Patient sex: M
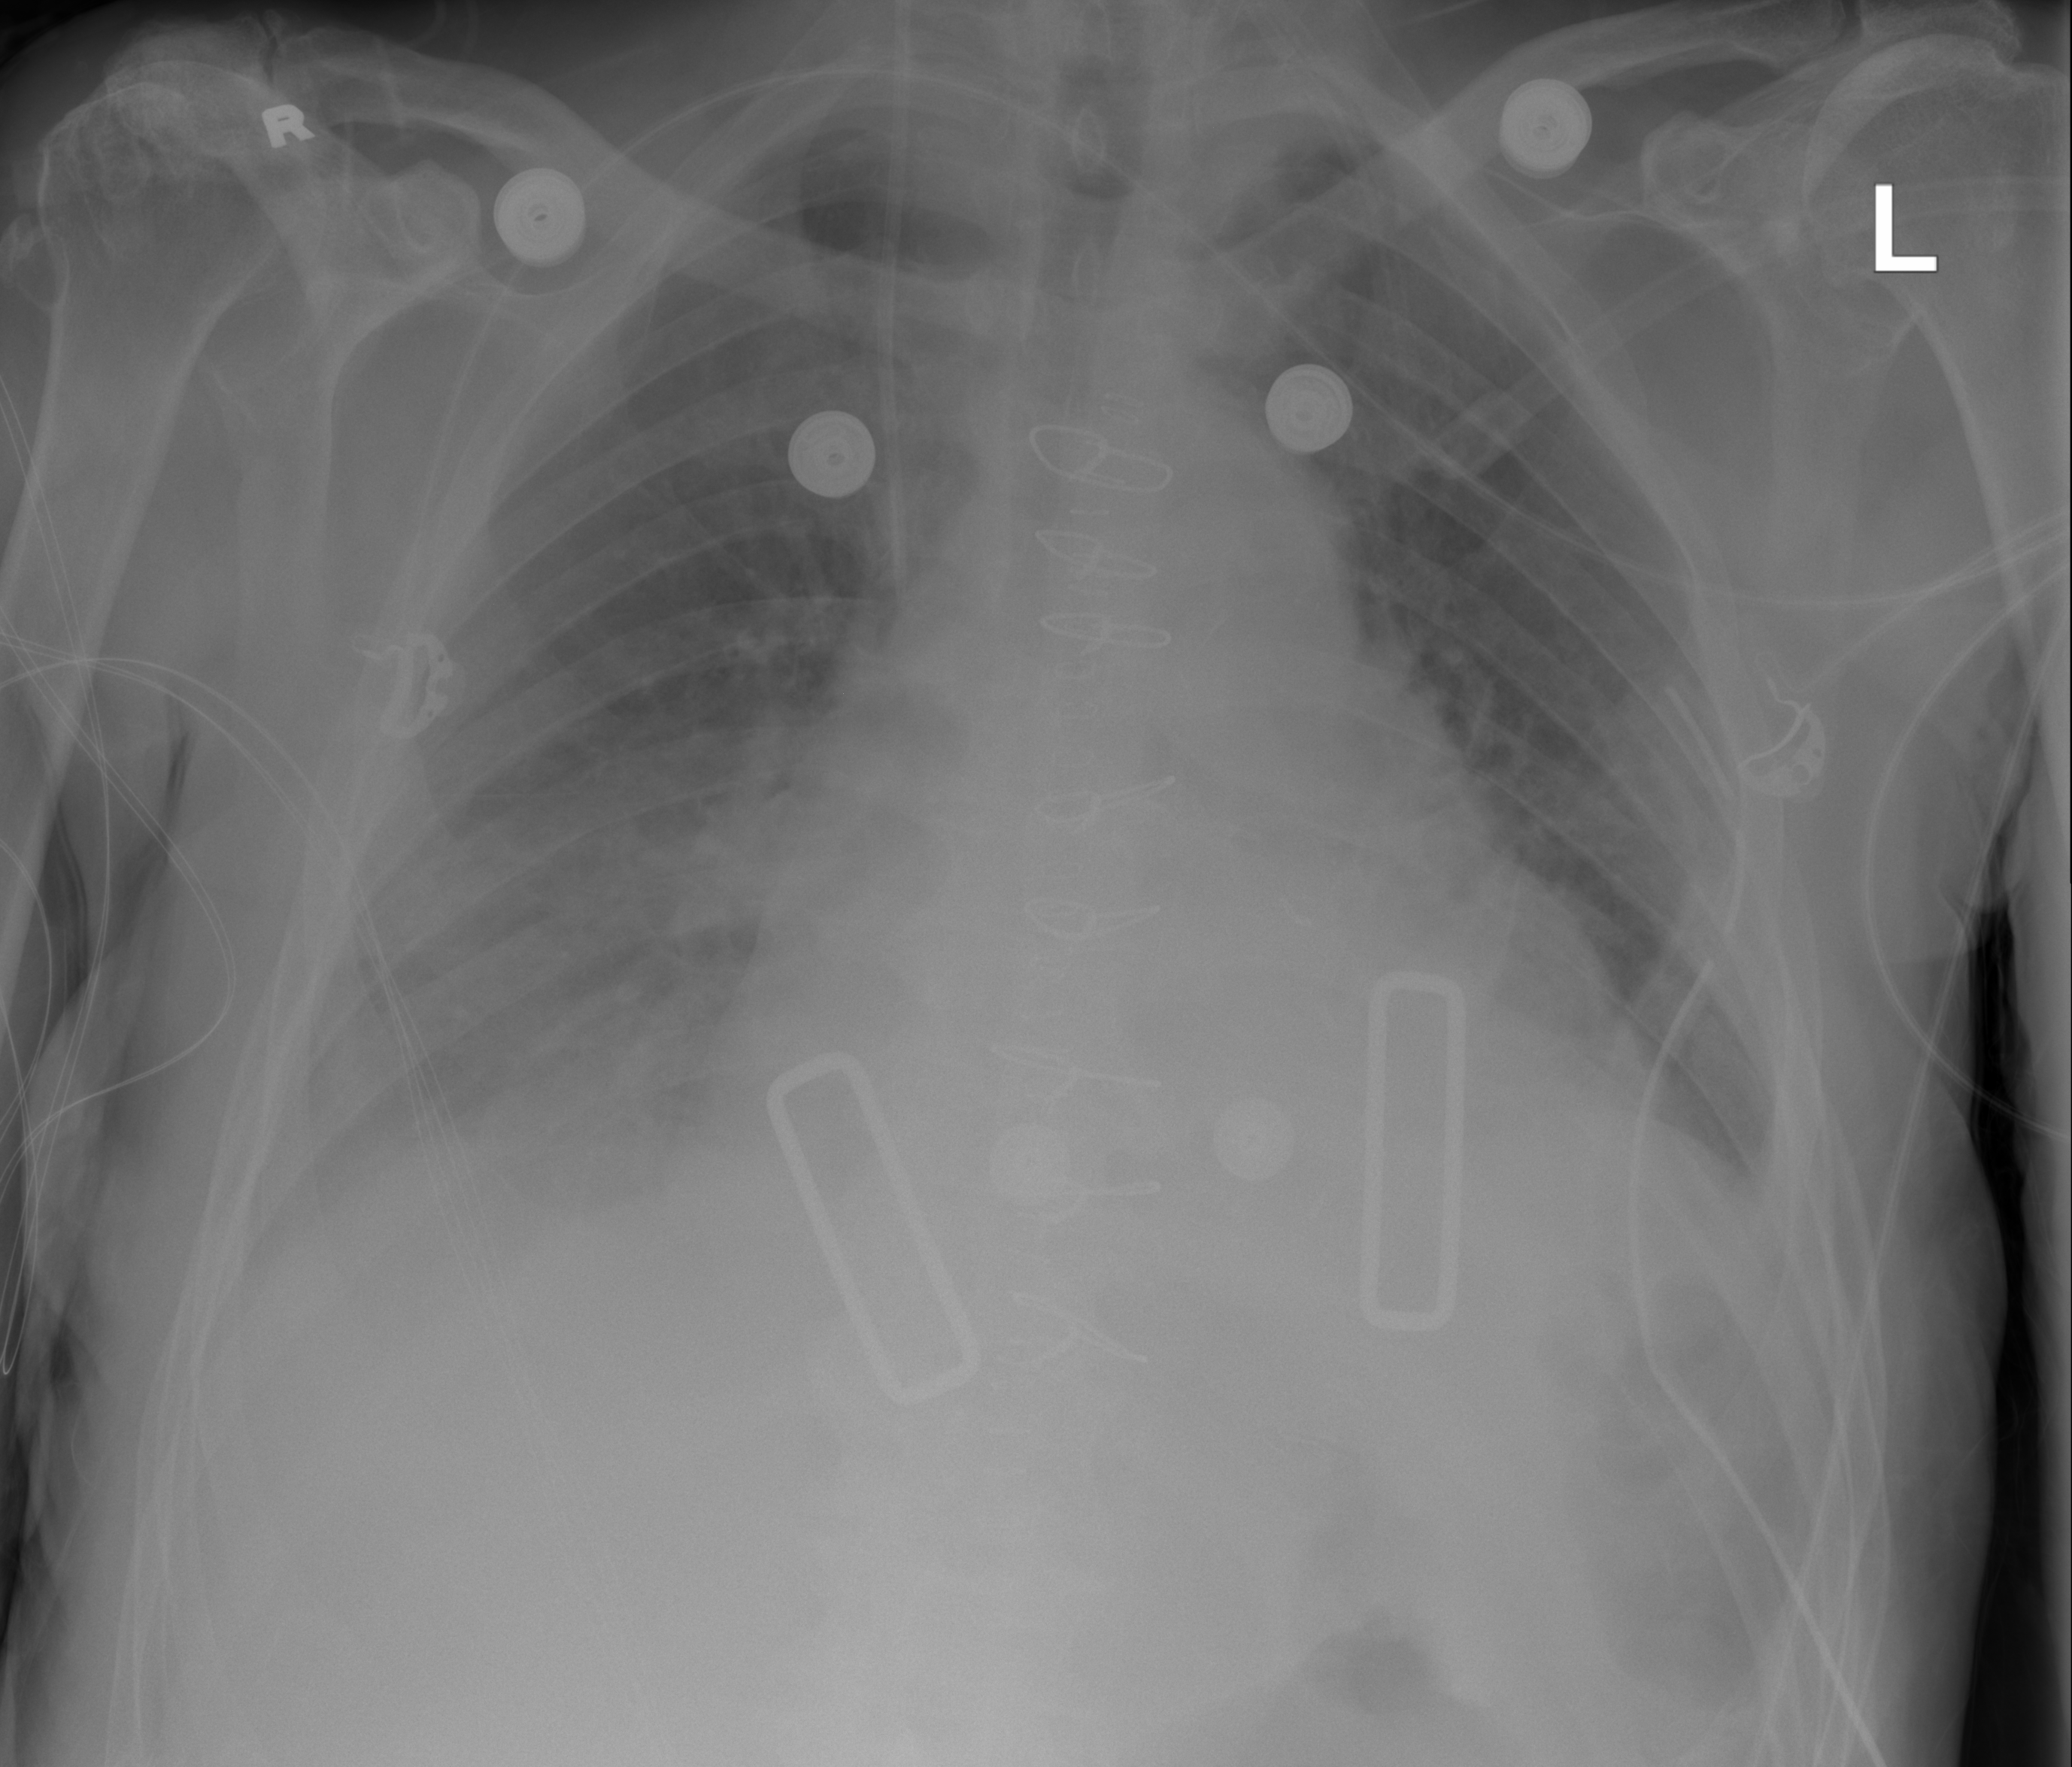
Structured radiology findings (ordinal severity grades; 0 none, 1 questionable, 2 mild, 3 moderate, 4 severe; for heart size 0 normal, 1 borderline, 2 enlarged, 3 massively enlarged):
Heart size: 2
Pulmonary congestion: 2
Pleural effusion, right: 2
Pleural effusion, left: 0
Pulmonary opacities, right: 0
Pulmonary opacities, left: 0
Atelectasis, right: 2
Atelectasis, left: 2